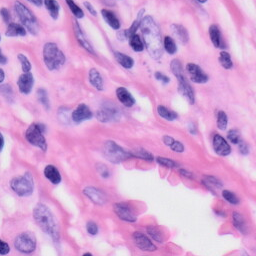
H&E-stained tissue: Skin